Question: I have a table layout as shown.I have a lot of rows.
I have used android:strechcolumns="1" to strech the second column of each row.This is the case everywhere.
But in the fifth row I have 2 fields.I want them to occupy equal space.The row size should be same as that of the previous row.I want the overall size of the rows to remain the same as that on the screeshot.Also I have indicated in the screenshot the boundary within which all rows should lie .
How can this be done?
'''
<TableRow>
<TextView
android:gravity="right"
android:paddingTop="10dip"
/>
<Spinner
android:id="@+id/depot_name_spinner"/>
</TableRow>
<TableRow>
<TextView
android:text="@string/product_name"
android:paddingTop="10dip"
android:gravity="right"/>
<Spinner
android:id="@+id/product_name_spinner"
/>
</TableRow>
<TableRow>
<TextView
android:text="@string/date"
android:gravity="right" />
<Button
android:id="@+id/date_button" />
</TableRow>
<TableRow>
<TextView
android:text="@string/measure_ltr"
android:gravity="right"
/>
<EditText
android:id="@+id/ltr_text"
android:layout_width="50dip"/>
<TextView
android:text="@string/measure_qts"
android:gravity="right"
/>
<EditText
android:id="@+id/qts_text"
/>
</TableRow>
'''

Thanks
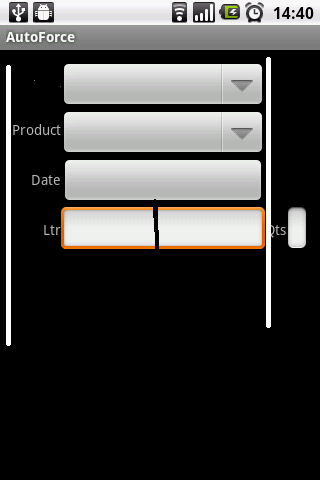
Answer: You can add not only 'TableRow' to the table. Just use a simple 'LinearLayout' and put all raw content into it. I think it must solve your problem.
: Also, you can add the 'LinearLayout' with all widgets to a 'TableRow' and set 'LinearLayout''s 'android:layout_span=2':
'''
<TableRow>
<LinearLayout
android:layout_span="2">
<TextView
android:layout_width="wrap_content"
android:layout_height="wrap_content"
android:text="@string/measure_ltr"
android:gravity="right"/>
<EditText
android:id="@+id/ltr_text"
android:layout_width="50dip"
android:layout_height="wrap_content"/>
<TextView
android:layout_width="wrap_content"
android:layout_height="wrap_content"
android:text="@string/measure_qts"
android:gravity="right"/>
<EditText
android:id="@+id/qts_text"
android:layout_width="wrap_content"
android:layout_height="wrap_content"/>
</LinearLayout>
</TableRow>
'''
I haven't tried it, but hope it will work.